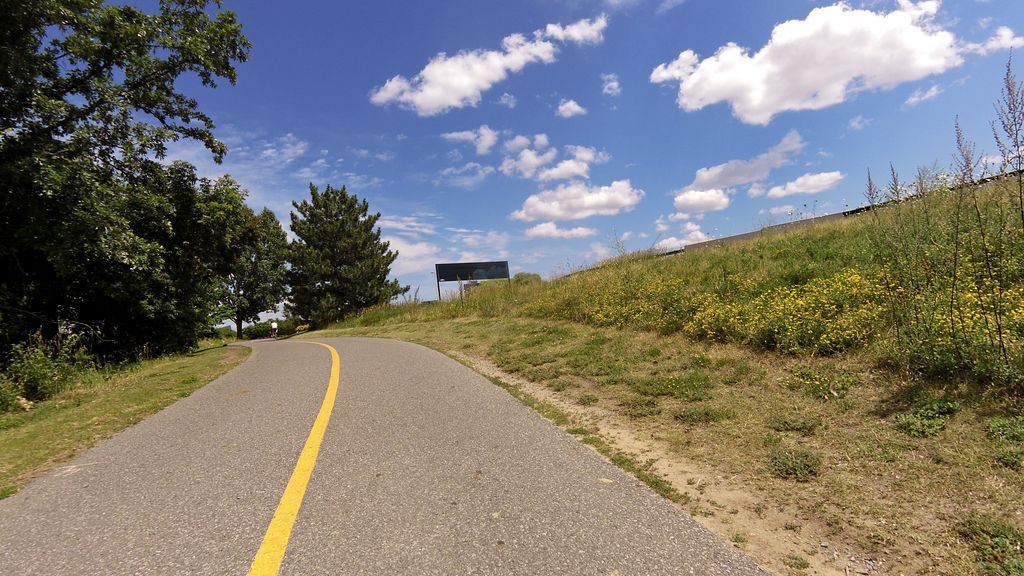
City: ottawa-gatineau